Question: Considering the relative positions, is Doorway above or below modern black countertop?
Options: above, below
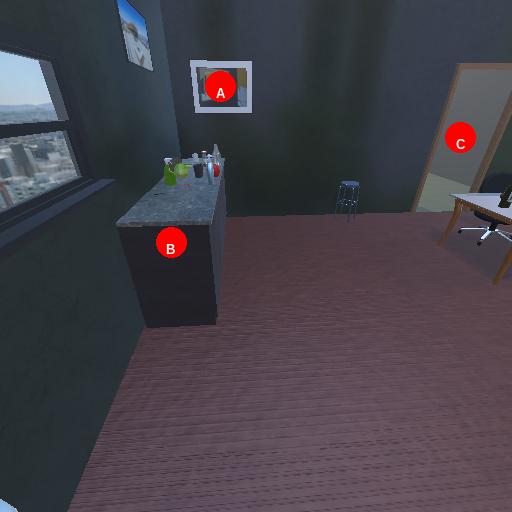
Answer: above